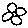
Label: flower